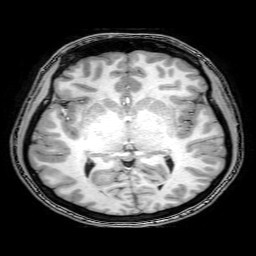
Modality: T1w
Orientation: coronal
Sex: female
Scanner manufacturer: philips
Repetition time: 0.008093 s
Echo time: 0.0037 s